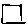
Label: square